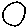
Label: circle